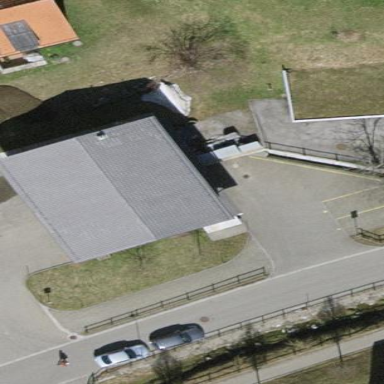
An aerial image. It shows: Group of garages.